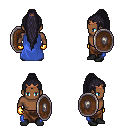
a pixel art fantasy rpg character, male body template, human, dark skin, blue cape, robe skirt, raven extra-long topknot hairstyle, bronze tiara, gold gloves, black shoes, shield, four views (front, back, left, right), 2x2 character sprite sheet, small pixel art, hard edges, no anti-aliasing